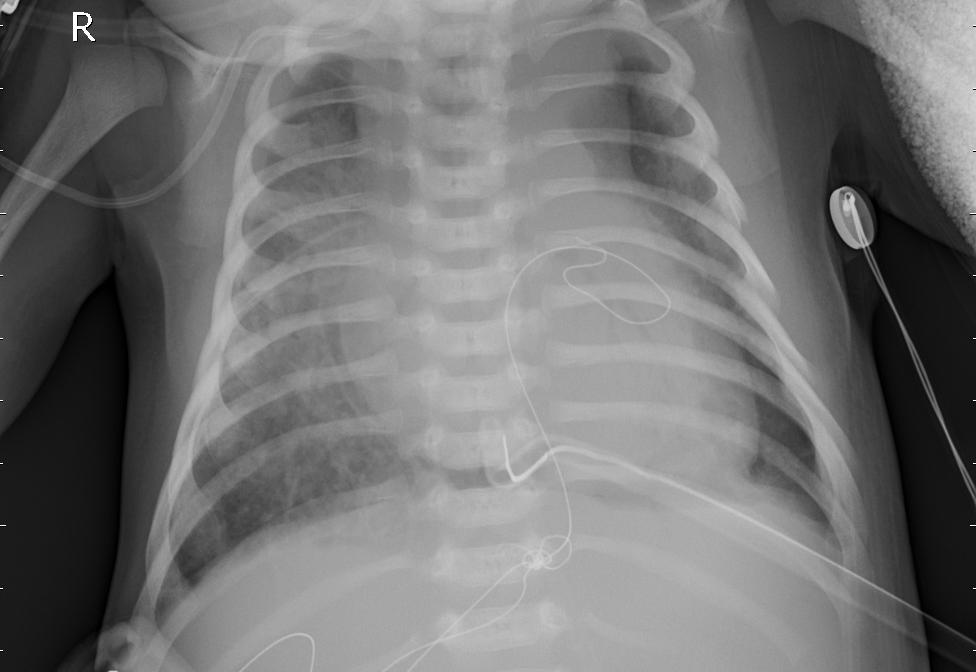
Diagnosis: PNEUMONIA